Question: I have used the below program to get the maximum and minimum value in a dictionary. But, there is an type error.
I am running the below code on Jupyter notebook and getting the type error as the 'dict.keys' object is not callable. same code runs successfully on the pycharm.
Please advise me what changes should I make so that the code runs successfully on the jupyter notebook?
what is wrong in my code? Code run on JupyterNBcode run on Pycharm successfully
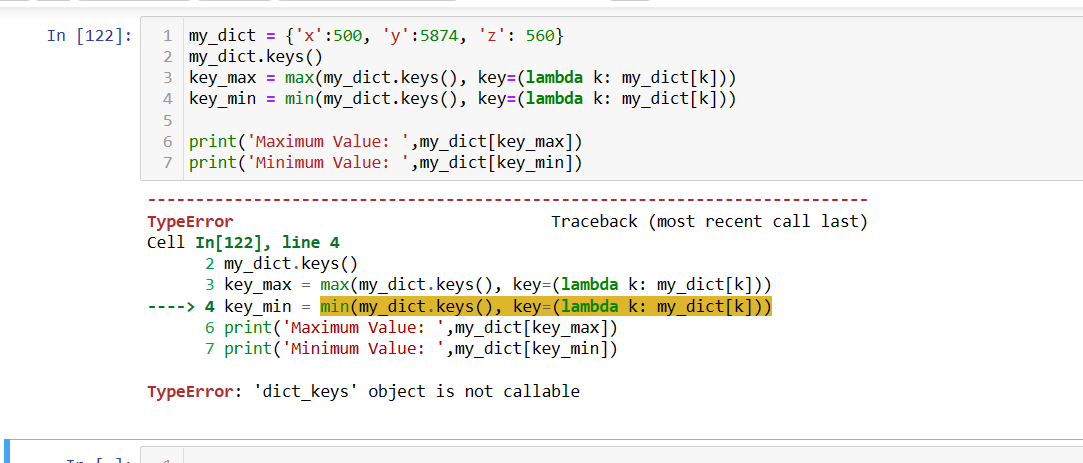
Answer: I have tested your program in Jupyter Notebook and the code is working just fine. Maybe you check for any typos. Hope this help
<URL>